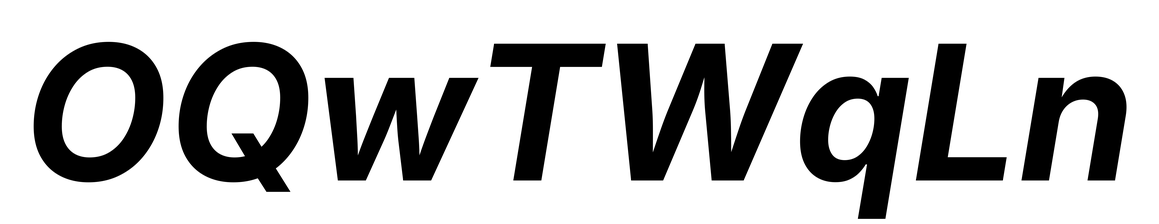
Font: Inter-Italic_Bold_Italic